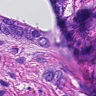
Metastatic tissue present: yes